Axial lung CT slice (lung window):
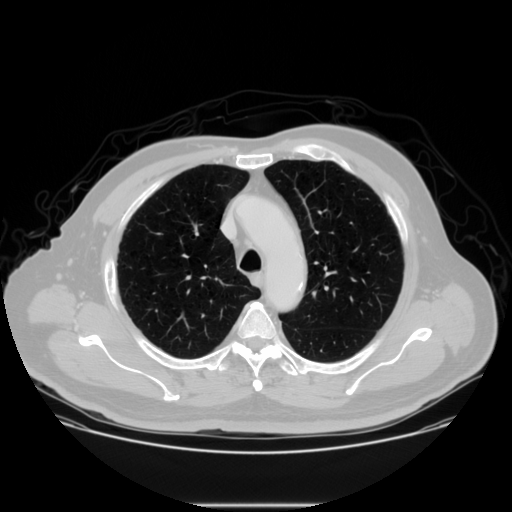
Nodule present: no